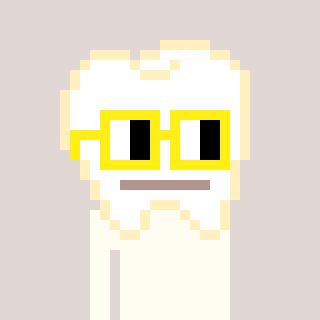
a pixel art character with square yellow glasses, a tooth-shaped head and a bege-colored body on a warm background